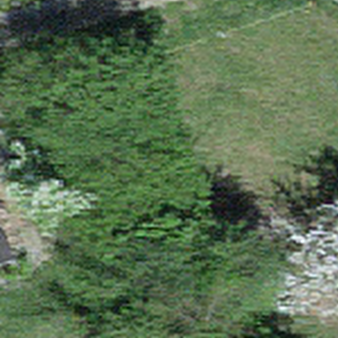
Label: other